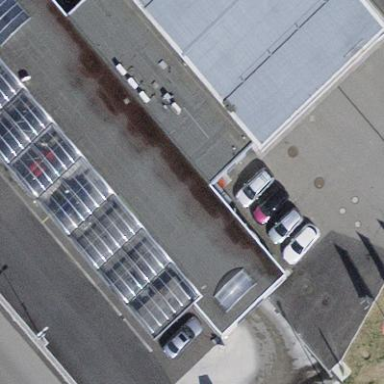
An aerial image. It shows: Car wash facility located inside building.